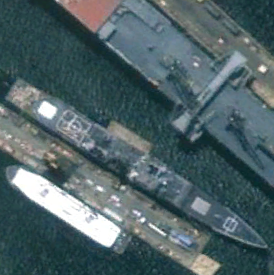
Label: cruiser